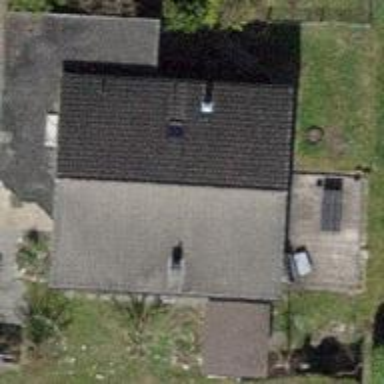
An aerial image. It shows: Simple and straightforward house.